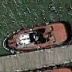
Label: civil